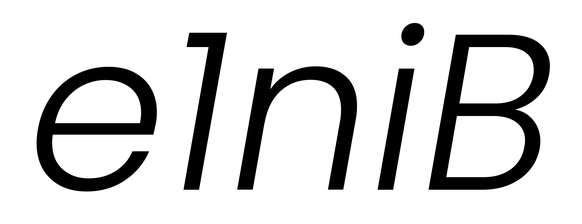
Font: Poppins-LightItalic